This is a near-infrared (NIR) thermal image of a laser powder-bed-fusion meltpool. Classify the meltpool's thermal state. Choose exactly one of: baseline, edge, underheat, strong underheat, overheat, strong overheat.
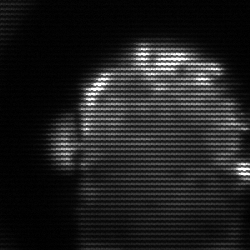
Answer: baseline